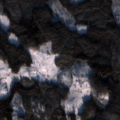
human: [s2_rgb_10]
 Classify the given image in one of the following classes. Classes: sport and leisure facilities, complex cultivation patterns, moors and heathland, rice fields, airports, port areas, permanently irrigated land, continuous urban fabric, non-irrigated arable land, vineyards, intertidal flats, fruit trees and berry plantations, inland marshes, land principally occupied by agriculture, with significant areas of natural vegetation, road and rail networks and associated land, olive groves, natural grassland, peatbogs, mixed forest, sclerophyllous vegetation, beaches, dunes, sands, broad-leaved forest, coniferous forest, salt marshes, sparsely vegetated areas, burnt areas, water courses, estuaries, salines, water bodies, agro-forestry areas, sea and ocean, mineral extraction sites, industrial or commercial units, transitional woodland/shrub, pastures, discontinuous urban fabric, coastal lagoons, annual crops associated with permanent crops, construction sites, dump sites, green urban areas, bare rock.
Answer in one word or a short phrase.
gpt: coniferous forest, mixed forest